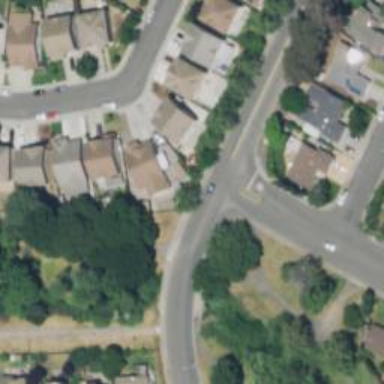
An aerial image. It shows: Residential road.